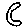
Label: moon